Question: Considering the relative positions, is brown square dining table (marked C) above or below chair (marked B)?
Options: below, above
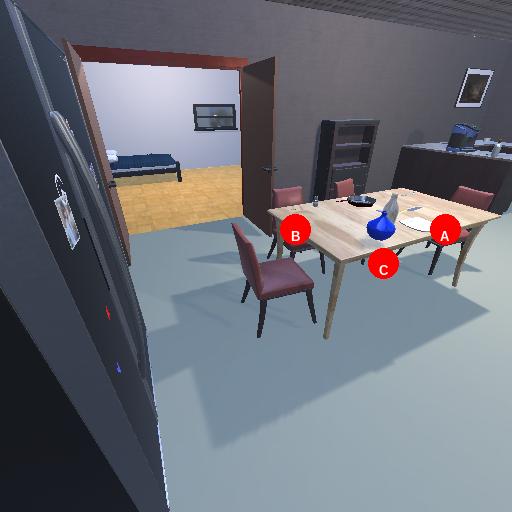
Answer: below